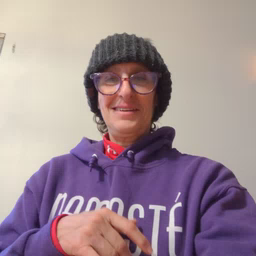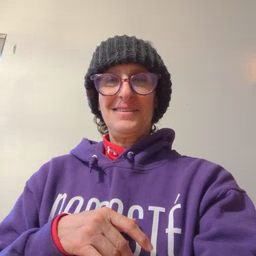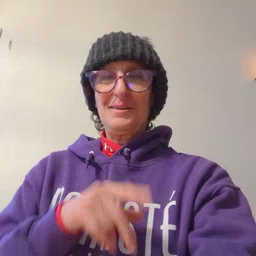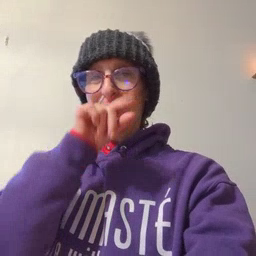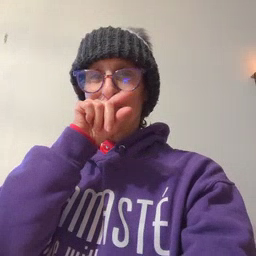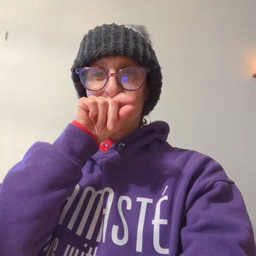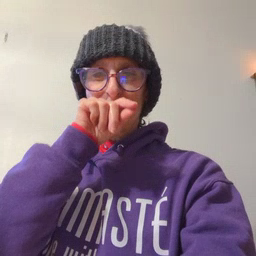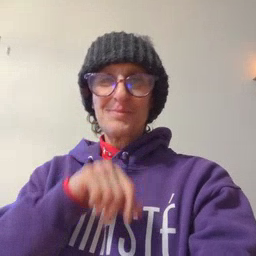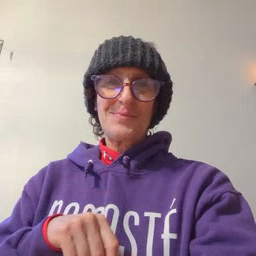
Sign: bird